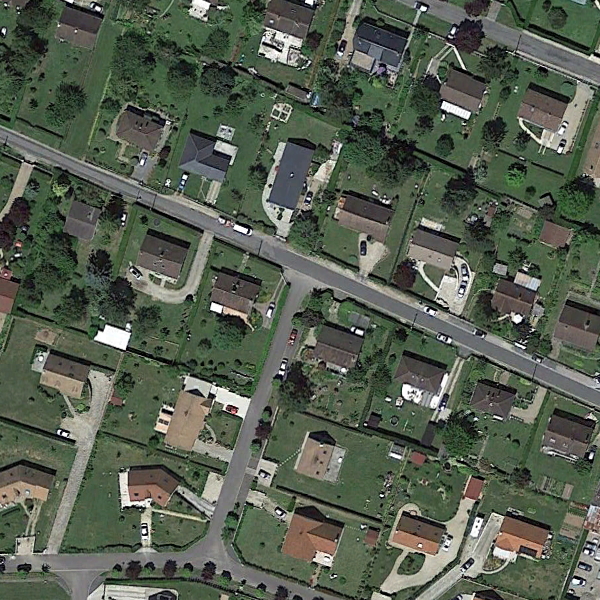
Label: MediumResidential